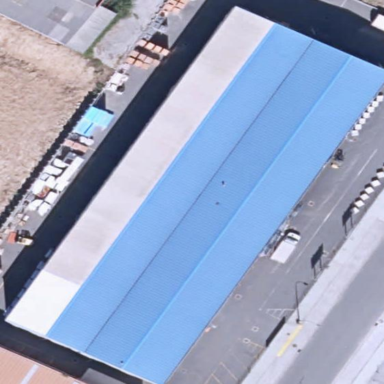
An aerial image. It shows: Industrial building.